Question: I need to generate a report where the left half of the page contains the header data (twice) and the right half of the page contains the detail records.

I read that the bands span the full width of the page so clearly I cannot resize the header band to only half the width of the page.
Setting the report as 2-columns does not seem to help as it only allows me to split the detail records in columns.
I also need the header displayed twice but that may be the subject of another question.
Complete JasperReport newbie using JasperSoft Studio for the first time.
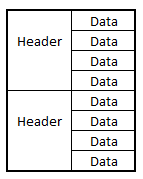
Answer: Try this code:
'''
<?xml version="1.0" encoding="UTF-8"?>
<jasperReport xmlns="http://jasperreports.sourceforge.net/jasperreports" xmlns:xsi="http://www.w3.org/2001/XMLSchema-instance" xsi:schemaLocation="http://jasperreports.sourceforge.net/jasperreports http://jasperreports.sourceforge.net/xsd/jasperreport.xsd" name="report" language="groovy" pageWidth="595" pageHeight="842" columnWidth="555" leftMargin="20" rightMargin="20" topMargin="20" bottomMargin="20" uuid="4ddfa540-9b62-4339-9334-18733f7469cc">
<property name="ireport.zoom" value="1.0"/>
<property name="ireport.x" value="0"/>
<property name="ireport.y" value="0"/>
<parameter name="SUBREPORT_DIR" class="java.lang.String" isForPrompting="false">
<defaultValueExpression><![CDATA["/home/jft/code/jasper-report/Genratedreports/"]]></defaultValueExpression>
</parameter>
<parameter name="dataForSubreport1" class="java.util.List"/>
<parameter name="dataForSubreport2" class="java.util.List"/>
<background>
<band splitType="Stretch"/>
</background>
<title>
<band height="100">
<subreport>
<reportElement uuid="8798ed7b-f389-4037-9381-3862d2f3e43a" x="167" y="20" width="388" height="40"/>
<dataSourceExpression><![CDATA[new net.sf.jasperreports.engine.data.JRBeanCollectionDataSource($P{dataForSubreport1})]]></dataSourceExpression>
<subreportExpression><![CDATA[$P{SUBREPORT_DIR} + "sub1.jasper"]]></subreportExpression>
</subreport>
<subreport>
<reportElement uuid="f99fdb31-afc3-4127-8148-8e0426cd71a6" positionType="Float" x="167" y="60" width="388" height="40"/>
<dataSourceExpression><![CDATA[new net.sf.jasperreports.engine.data.JRBeanCollectionDataSource($P{dataForSubreport2})]]></dataSourceExpression>
<subreportExpression><![CDATA[$P{SUBREPORT_DIR} + "sub1.jasper"]]></subreportExpression>
</subreport>
<staticText>
<reportElement uuid="5ff63fe1-a2f6-472a-9d93-47cbcefba84d" x="0" y="20" width="167" height="40"/>
<textElement verticalAlignment="Middle"/>
<text><![CDATA[Header]]></text>
</staticText>
<staticText>
<reportElement uuid="5ff63fe1-a2f6-472a-9d93-47cbcefba84d" positionType="Float" x="0" y="60" width="182" height="40"/>
<textElement verticalAlignment="Middle"/>
<text><![CDATA[Header]]></text>
</staticText>
</band>
</title>
</jasperReport>
'''
'''
<?xml version="1.0" encoding="UTF-8"?>
<jasperReport xmlns="http://jasperreports.sourceforge.net/jasperreports" xmlns:xsi="http://www.w3.org/2001/XMLSchema-instance" xsi:schemaLocation="http://jasperreports.sourceforge.net/jasperreports http://jasperreports.sourceforge.net/xsd/jasperreport.xsd" name="sub1" language="groovy" pageWidth="595" pageHeight="842" columnWidth="555" leftMargin="20" rightMargin="20" topMargin="20" bottomMargin="20" uuid="48bc0742-6980-42a7-9a52-6f125fb83bc2">
<property name="ireport.zoom" value="1.0"/>
<property name="ireport.x" value="0"/>
<property name="ireport.y" value="0"/>
<field name="name" class="java.lang.String"/>
<background>
<band splitType="Stretch"/>
</background>
<detail>
<band height="20" splitType="Stretch">
<textField>
<reportElement x="0" y="0" width="100" height="20" uuid="ac3c1a86-6d0d-4b63-b339-744528573666"/>
<textFieldExpression><![CDATA[$F{name}]]></textFieldExpression>
</textField>
</band>
</detail>
</jasperReport>
'''
You need to make create main report and then its subreport. DOnt forget to touch second static field over subreport, otherwise it will not float down.
Enjoy.